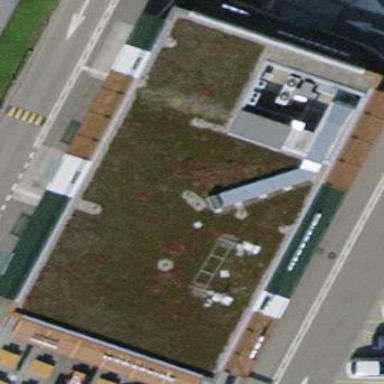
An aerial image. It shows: Flat-roofed retail building.